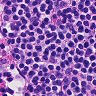
Metastatic tissue present: no